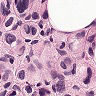
Metastatic tissue present: yes